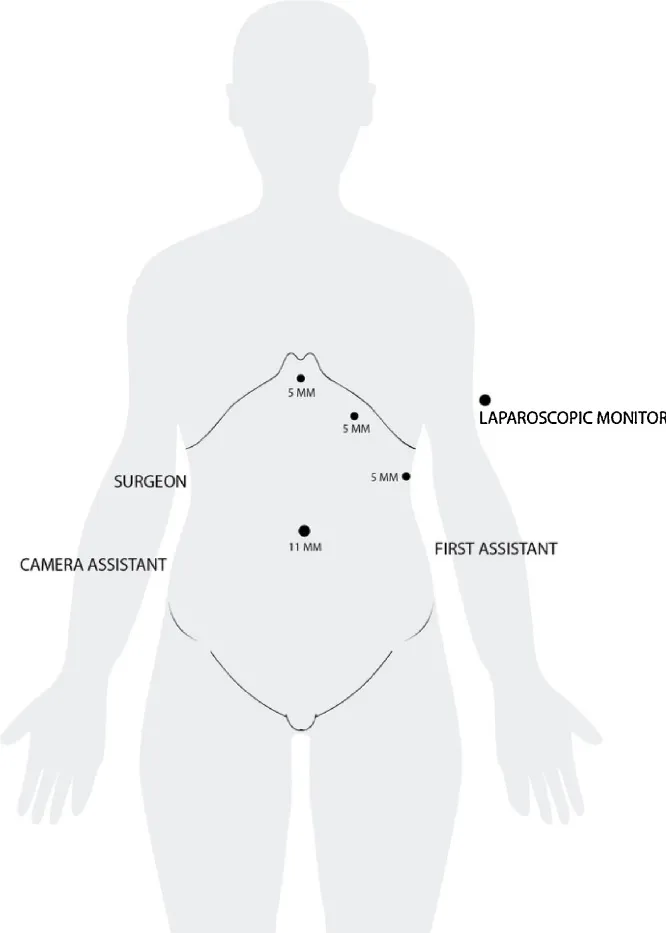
Illustration of the theater setup and port placement.
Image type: radiology (x_ray)